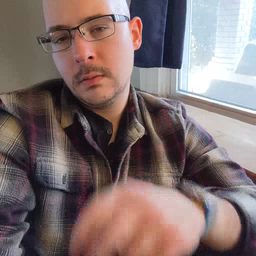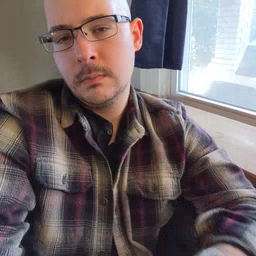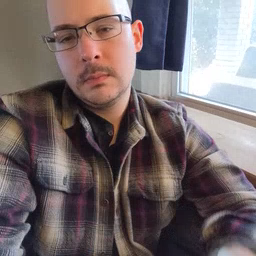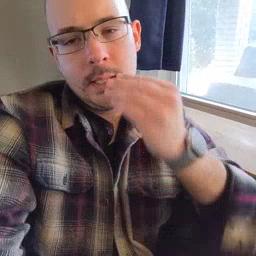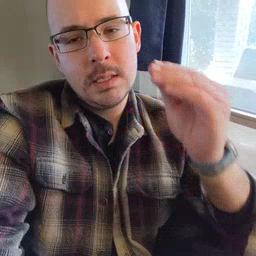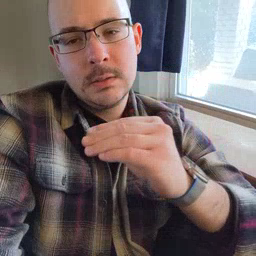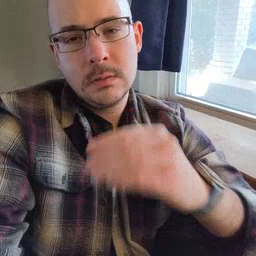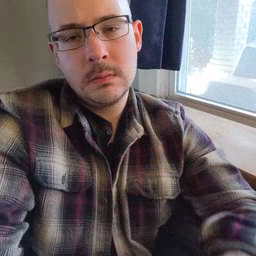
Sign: kiss